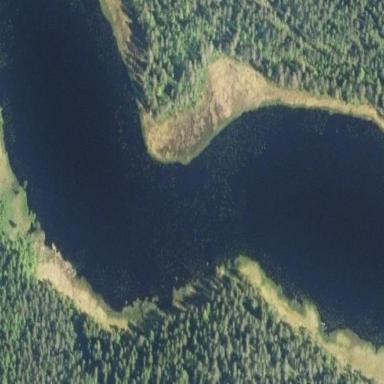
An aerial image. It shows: Serene lake.